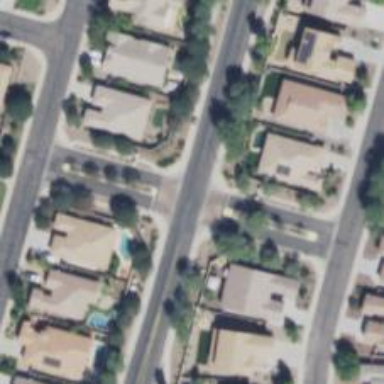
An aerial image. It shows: Smooth asphalt road in residential area.